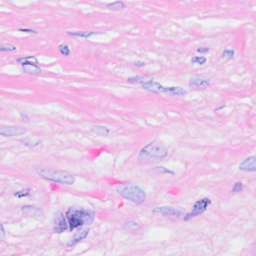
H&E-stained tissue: Breast